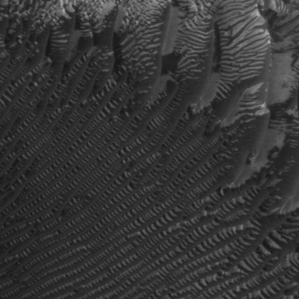
Label: frost